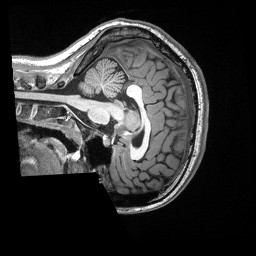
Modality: T1w
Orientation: sagittal
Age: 12
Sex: female